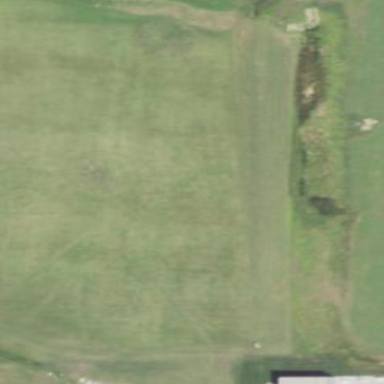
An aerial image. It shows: Grassy area designated as golf driving range pitch.